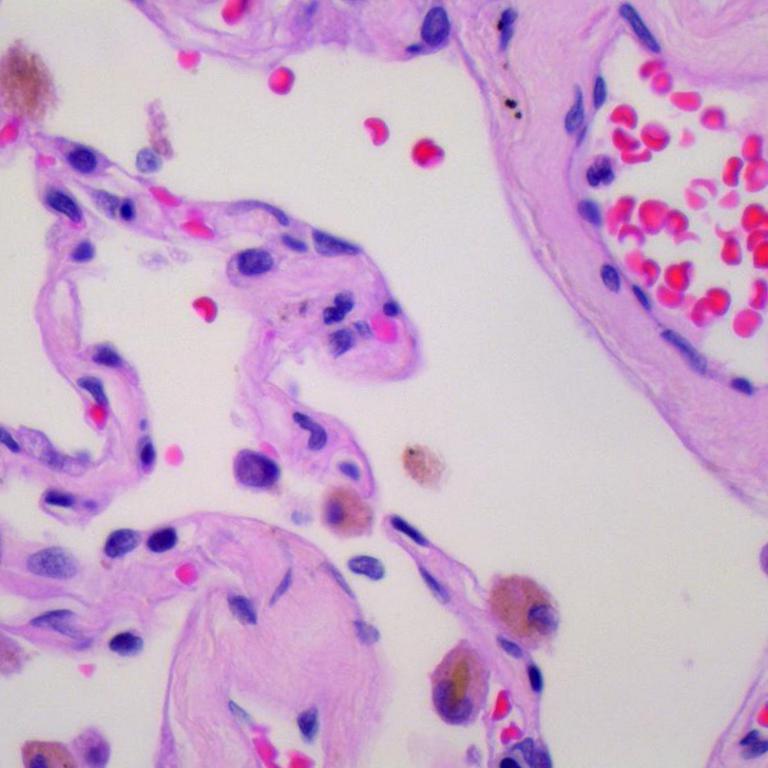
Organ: lung
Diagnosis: benign